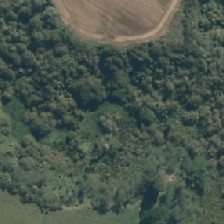
Land cover: broadleaved_indigenous_hardwood